Interaction volume radius: 10 \u00c5
Interaction volume height: 25 \u00c5
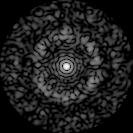
Disorder parameter: 0.7668